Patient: sex M, age 67
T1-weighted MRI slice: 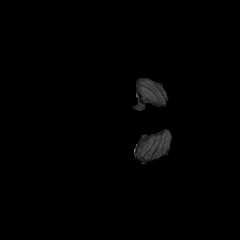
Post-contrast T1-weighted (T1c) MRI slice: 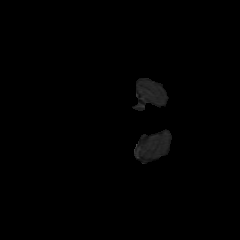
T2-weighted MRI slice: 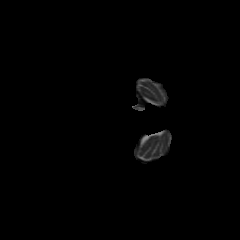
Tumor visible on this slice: no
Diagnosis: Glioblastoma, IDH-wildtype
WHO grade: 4